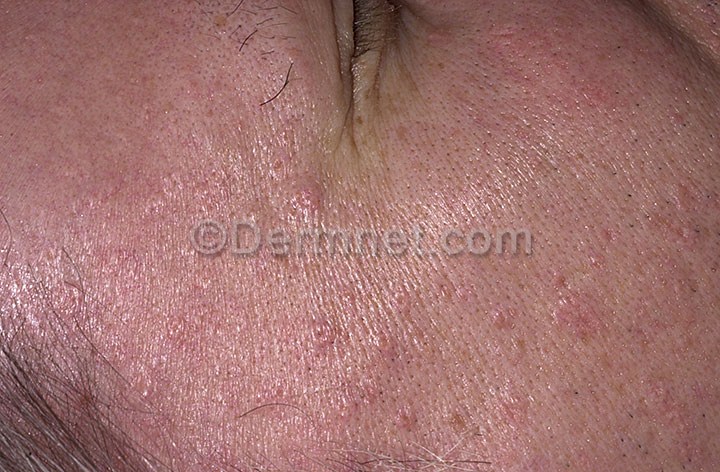
Disease: Seborrheic Keratoses and other Benign Tumors